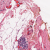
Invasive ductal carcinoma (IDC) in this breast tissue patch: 0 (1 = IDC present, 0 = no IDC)